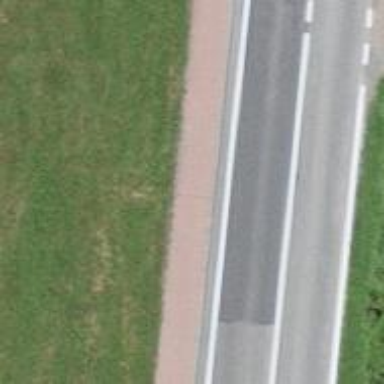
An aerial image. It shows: Road with "give way" sign.